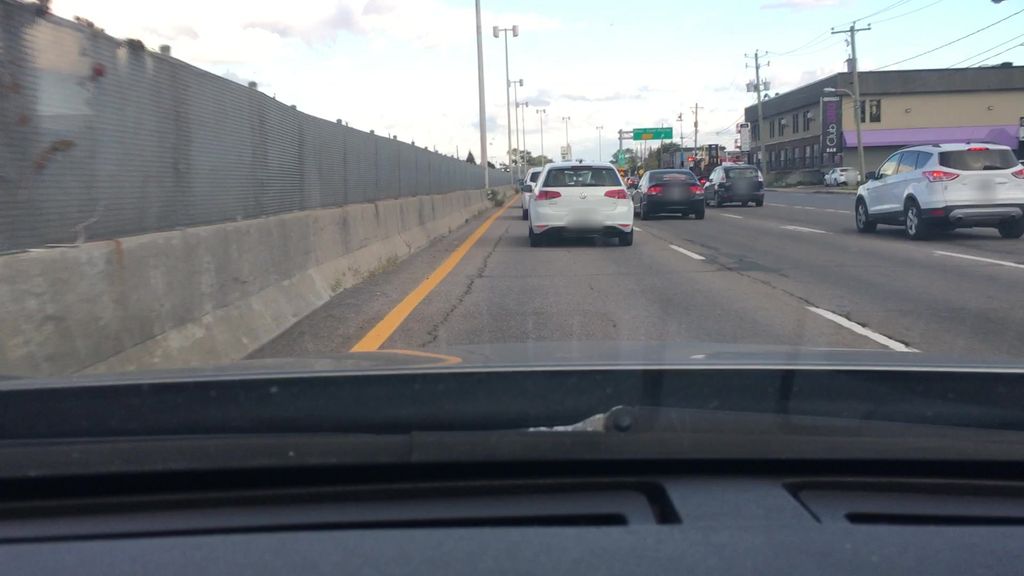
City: montreal